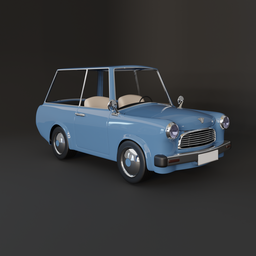
Label: mechanical